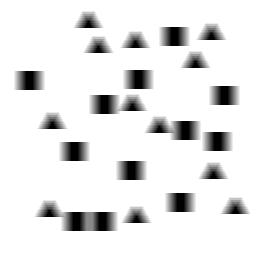
Squares: 12
Triangles: 12
Stars: 0
Total shapes: 24